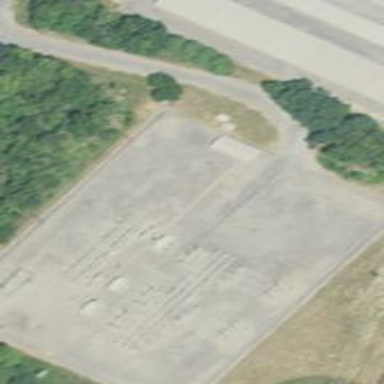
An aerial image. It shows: Distribution level power substation enclosed by fence.